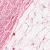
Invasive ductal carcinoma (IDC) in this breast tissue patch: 0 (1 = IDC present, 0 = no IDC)